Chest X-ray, PA view. Patient: 57 years old, sex M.
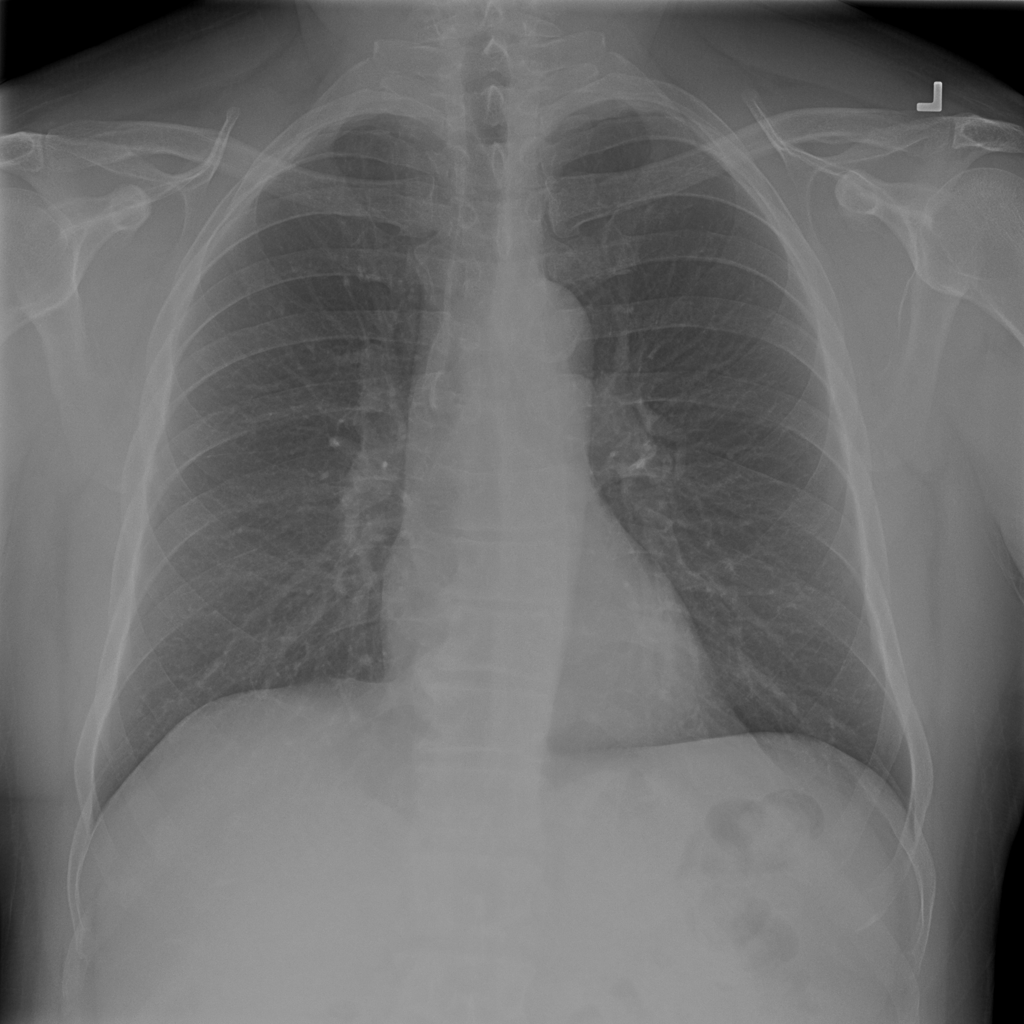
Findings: No Finding